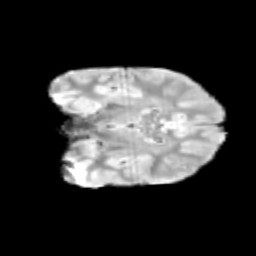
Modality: T2w
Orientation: coronal
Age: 10
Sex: male
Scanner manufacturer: siemens
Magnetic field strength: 3 T
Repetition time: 3.8 s
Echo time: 0.07 s